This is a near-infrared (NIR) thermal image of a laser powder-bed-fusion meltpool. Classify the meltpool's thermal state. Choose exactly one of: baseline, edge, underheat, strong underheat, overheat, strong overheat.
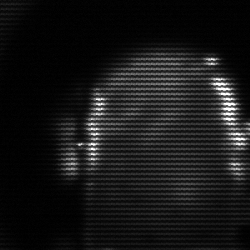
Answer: baseline